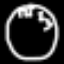
Label: clock